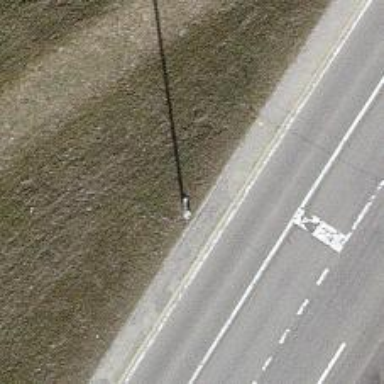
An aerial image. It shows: Power pole.